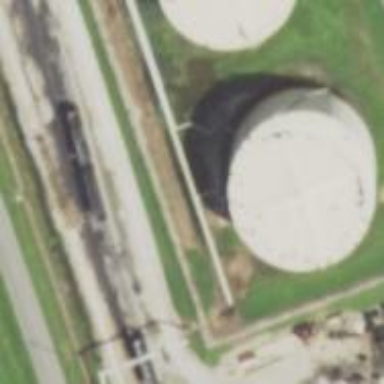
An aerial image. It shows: Storage tank that is man-made.